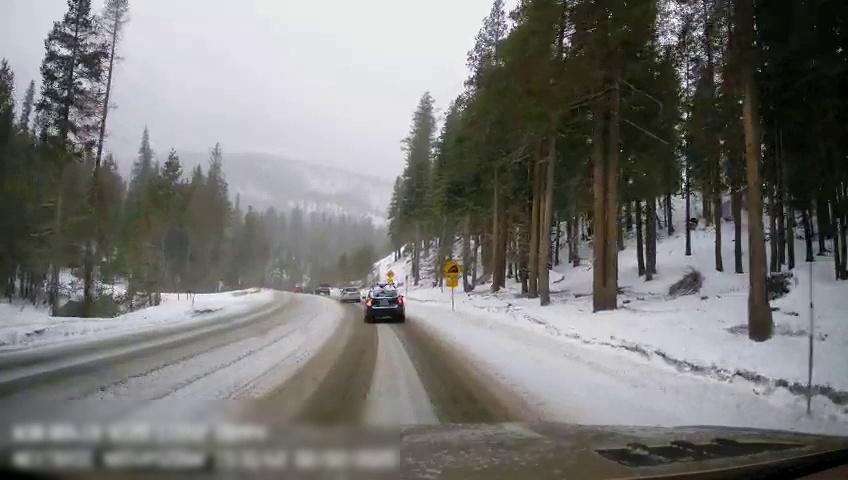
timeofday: Day
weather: Snowy
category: Drivable Space
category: Vehicles | SUV
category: Vehicles | Car
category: Vehicles | SUV
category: Traffic | Signs
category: Traffic | Signs